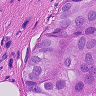
Metastatic tissue present: yes